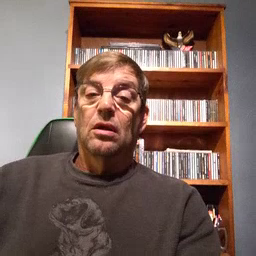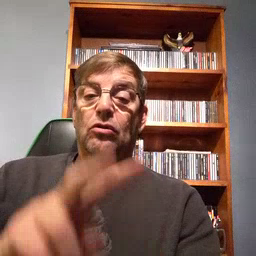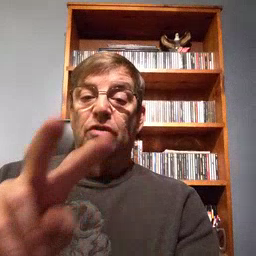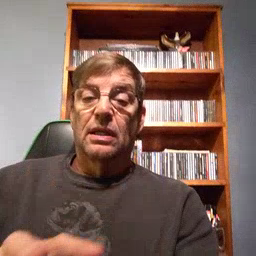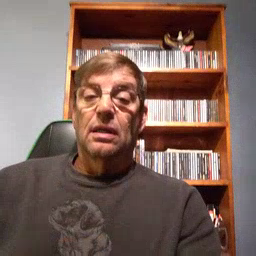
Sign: read